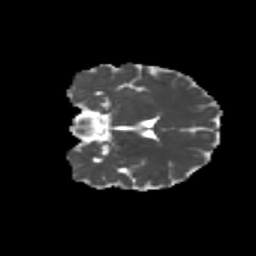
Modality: MD
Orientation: coronal
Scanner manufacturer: siemens
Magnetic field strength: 3 T
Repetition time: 9.2 s
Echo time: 0.084 s